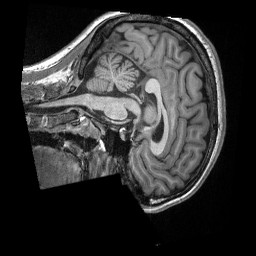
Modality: T1w
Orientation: sagittal
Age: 19
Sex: female
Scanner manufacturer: siemens
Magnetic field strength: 3 T
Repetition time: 2.3 s
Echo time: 0.00308 s